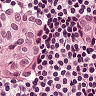
Metastatic tissue present: yes